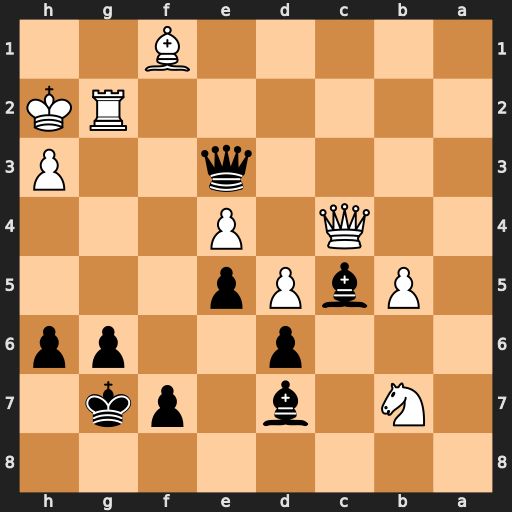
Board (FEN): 8/1N1b1pk1/3p2pp/1PbPp3/2Q1P3/4q2P/6RK/5B2
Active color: b
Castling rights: -
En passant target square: -
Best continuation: Qxh3#